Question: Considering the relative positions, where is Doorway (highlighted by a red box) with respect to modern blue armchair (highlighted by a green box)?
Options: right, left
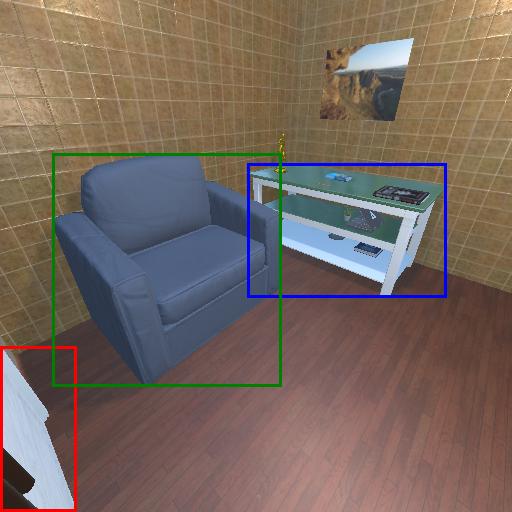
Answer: right